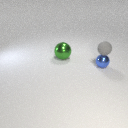
small blue metal sphere below small gray rubber sphere